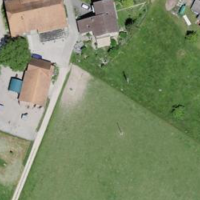
EUNIS habitat code: 52
Species observed at this site:
Tanacetum vulgare